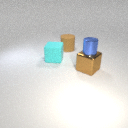
large cyan rubber cube to the left of large brown rubber cylinder